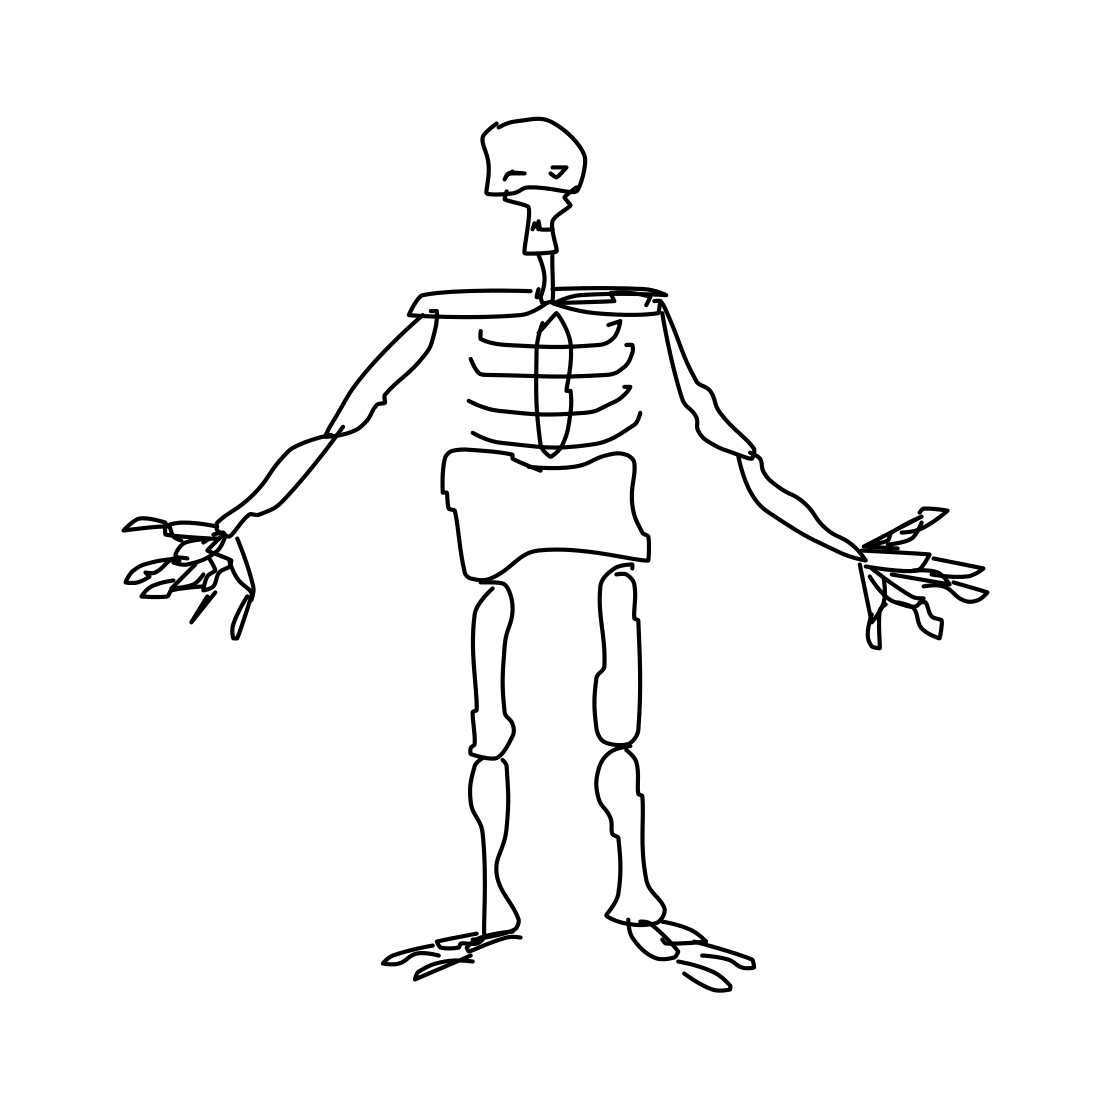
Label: human-skeleton